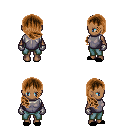
a pixel art fantasy rpg character, female body template, human, dark skin, steel chest armor, teal pants, brown right-swept hairstyle, metal gloves, black slippers, four views (front, back, left, right), 2x2 character sprite sheet, small pixel art, hard edges, no anti-aliasing